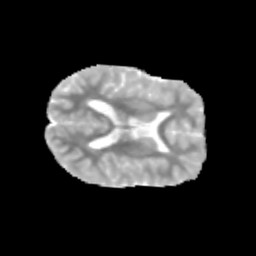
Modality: MD
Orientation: axial
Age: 10
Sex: male
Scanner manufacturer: siemens
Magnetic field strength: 3 T
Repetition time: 3.8 s
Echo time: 0.07 s